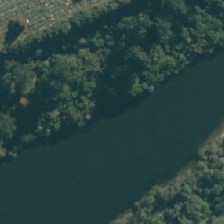
Land cover: urban_parkland